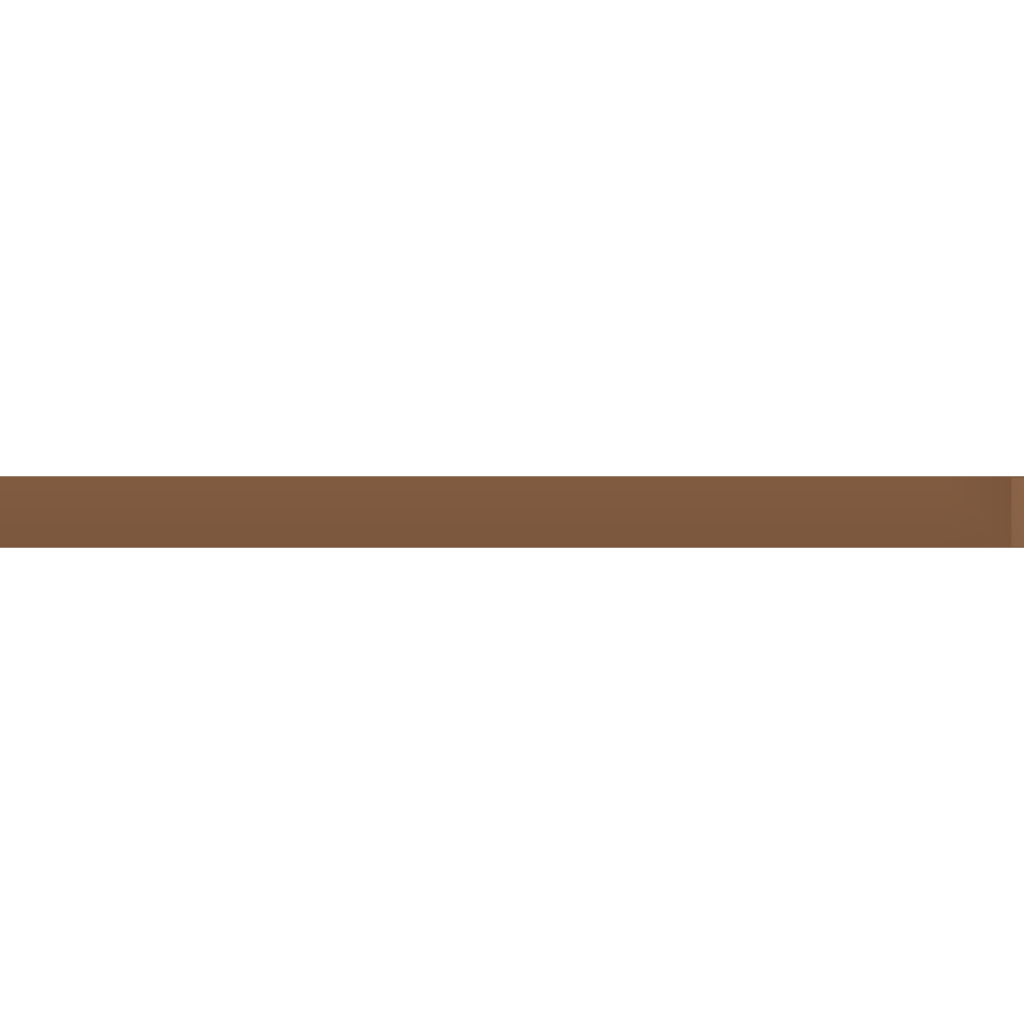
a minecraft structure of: Race34